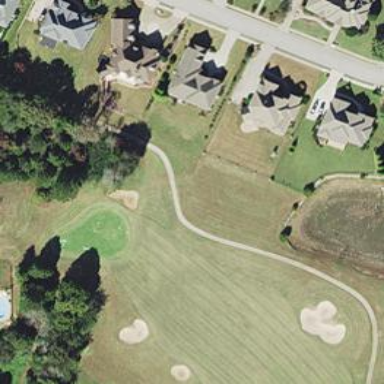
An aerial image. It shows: Golf cartpath that is also road path.